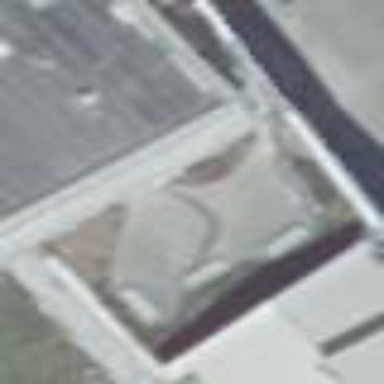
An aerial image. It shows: Building with flat roof covered in grass. The building is beige in color.